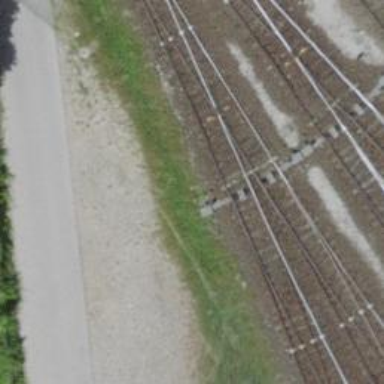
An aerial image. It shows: Railway switch.